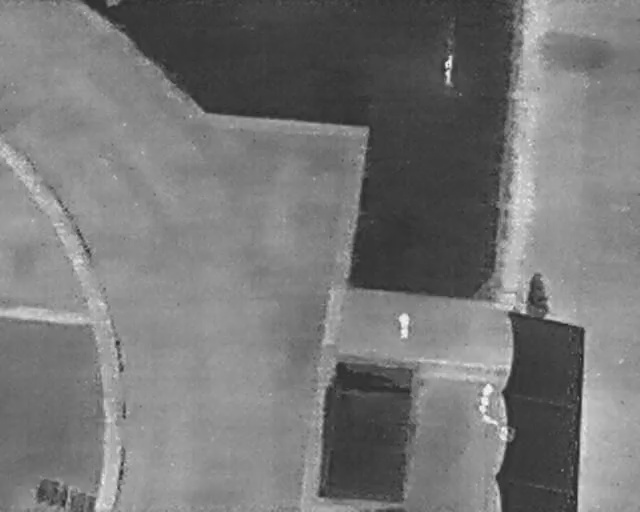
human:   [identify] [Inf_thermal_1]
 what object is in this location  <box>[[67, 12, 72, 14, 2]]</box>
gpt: <ref>1 large person at the top right</ref>

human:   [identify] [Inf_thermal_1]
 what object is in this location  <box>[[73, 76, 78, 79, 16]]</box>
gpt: <ref>1 large person at the bottom right</ref>